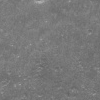
Atmospheric dust classification: not_dusty